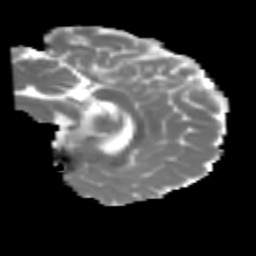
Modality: MD
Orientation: sagittal
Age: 23
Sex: male
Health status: healthy